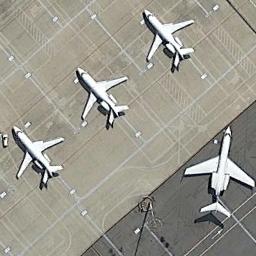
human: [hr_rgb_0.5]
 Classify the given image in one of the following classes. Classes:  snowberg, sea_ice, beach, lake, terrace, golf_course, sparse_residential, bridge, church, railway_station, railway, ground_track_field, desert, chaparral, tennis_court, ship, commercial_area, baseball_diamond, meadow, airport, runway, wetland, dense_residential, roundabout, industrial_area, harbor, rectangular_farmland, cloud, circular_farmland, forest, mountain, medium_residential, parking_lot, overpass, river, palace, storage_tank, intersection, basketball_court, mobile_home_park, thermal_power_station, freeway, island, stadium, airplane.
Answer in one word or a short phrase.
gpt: airplane